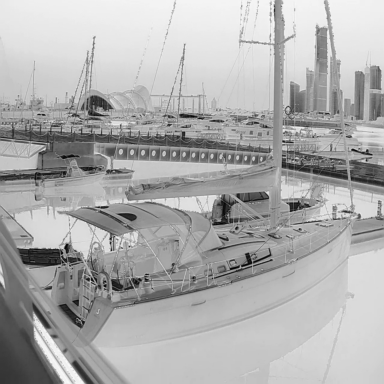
There are nine objects shown in the infrared image, including five canoes, and four sailboats.